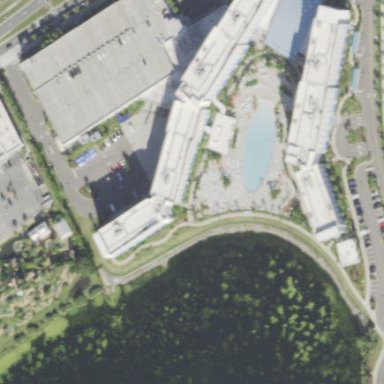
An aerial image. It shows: Hotel building.